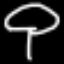
Label: mushroom